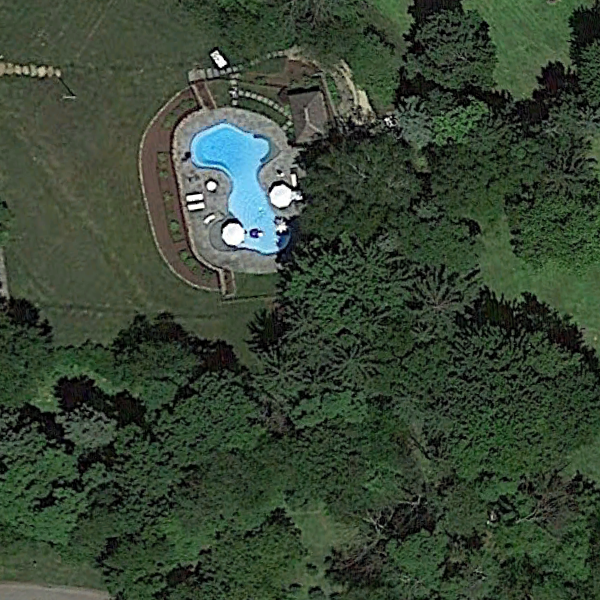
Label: SparseResidential